Interaction volume radius: 5 \u00c5
Interaction volume height: 10 \u00c5
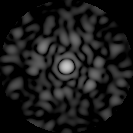
Disorder parameter: 0.8557